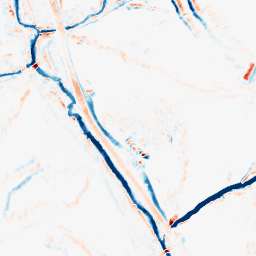
Category: morphological
Decomposition family: morphological_diamond
Decomposition parameters: operation: average
radius: 5
Upsampling method: cubic_mitchell
Upsampling parameters: scale: 2
Upsampling scale: 2